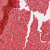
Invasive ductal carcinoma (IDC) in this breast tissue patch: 0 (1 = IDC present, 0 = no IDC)